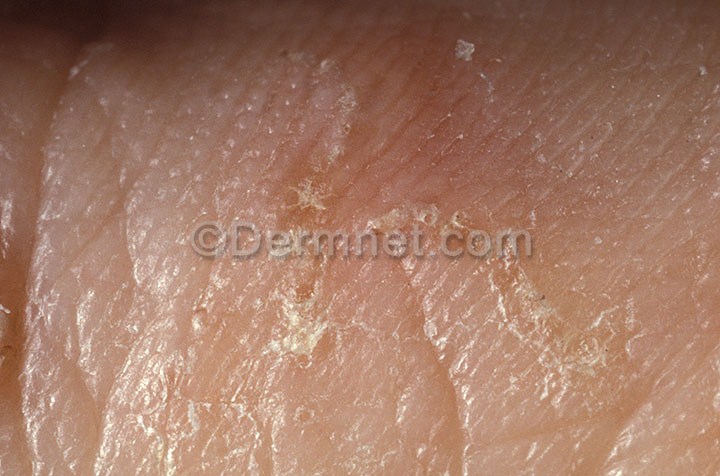
Disease: Scabies Lyme Disease and other Infestations and Bites